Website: crate-barrel
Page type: payment
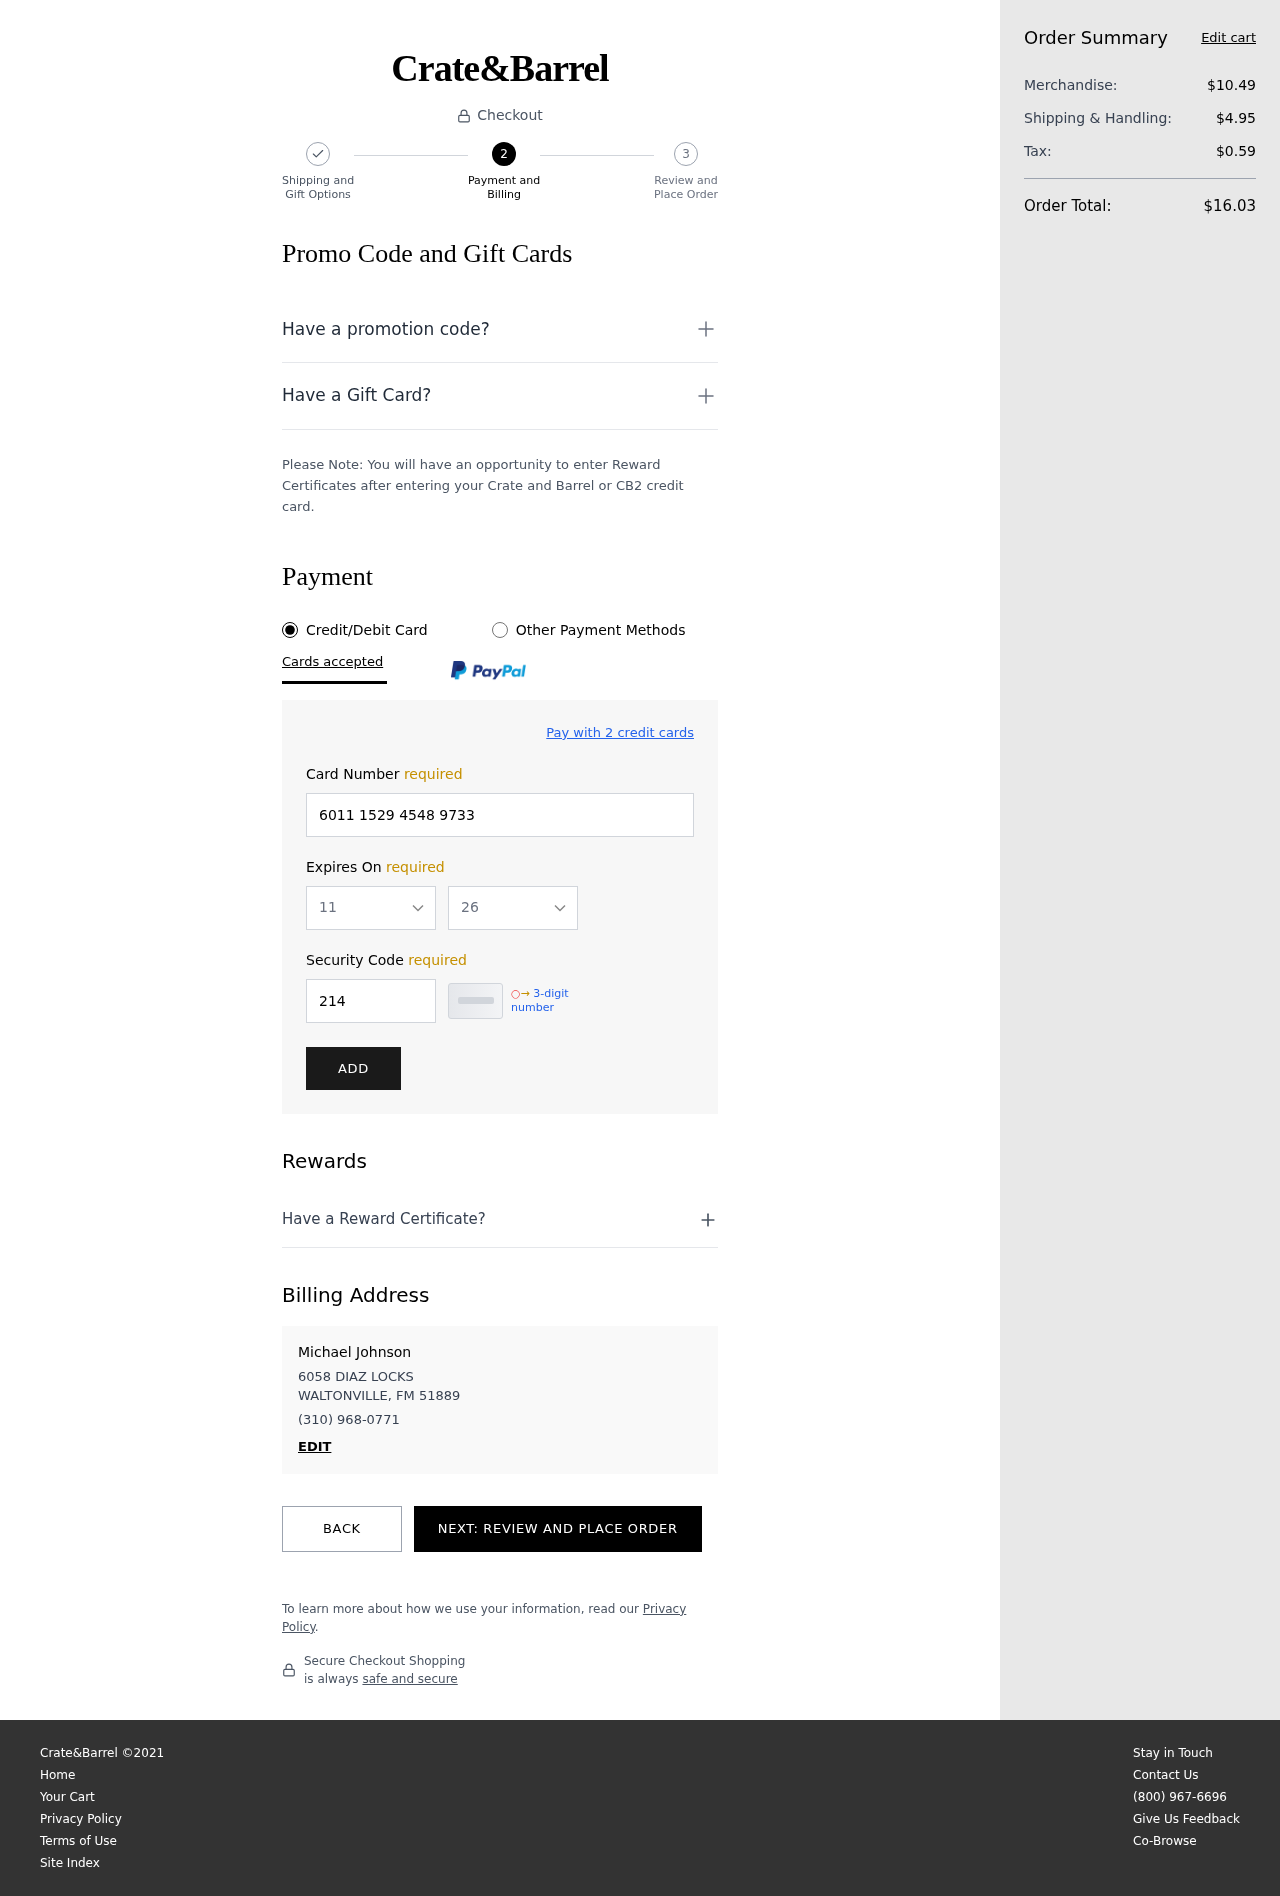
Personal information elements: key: PII_CARD_EXPIRY_MONTH
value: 11
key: PII_CARD_EXPIRY_YEAR
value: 26
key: PII_CITY_STATE_ZIP
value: WALTONVILLE, FM 51889
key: PII_FULLNAME
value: Michael Johnson
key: PII_PHONE
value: (310) 968-0771
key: PII_STREET
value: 6058 DIAZ LOCKS
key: PII_CARD_NUMBER
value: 6011 1529 4548 9733
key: PII_CARD_CVV
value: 214
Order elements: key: ORDER_SUBTOTAL
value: $10.49
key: ORDER_SHIPPING_COST
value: $4.95
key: ORDER_TAX
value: $0.59
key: ORDER_TOTAL
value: $16.03